Question: I have a js file with the following content:
'''
(function (context) {
console.log(123);
debugger;
})(this);
'''
Then I run my script in debug mode:
'''
$ node debug script.js
'''
>
Is there any reason for which the other lines in debug mode are not colored in green?
If inside of the function I do:
'''
debug> repl
> context
{}
'''
but when I do this:
'''
> this
'''
it crashes... Even pressing CTRL+C can't stop the process but only closing the tab.
Also, just adding 'var foo = this' in the first line of the file fixes this behaviour.
Why? Is this a bug?
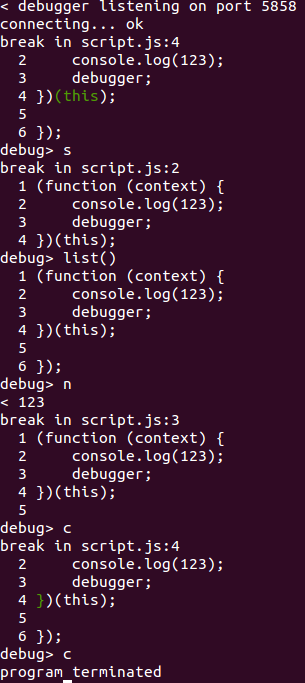
Answer: In the same place where Node hangs when (in repl mode) you ask for the value of 'this', check the value of:
'''
this === global
'''
You should get 'true'. Also, if you ask for the value of 'global', Node will hang just like it did for 'this'. However you can access fields without problem. I was able to access 'this.module' (or 'global.module') and get a reasonable value.
So this looks like a bug, and I'd venture to say this is probably a bug with dealing with circular references. Generally, Node is able to handle them properly by displaying '[Circular]' but there seem to be a problem in the specific case at hand here.
Doing any of these will cause the debugger to print '{}' for 'this' and not hang:
- Adding '"use strict";' at the start of the file.- Adding 'debugger;' as the first statement of the file.- Adding a statement with side-effects like 'console.log("start");' at the start of the file.
The following do not have any effect:
- Adding a statement that could conceivably be optimized away like 'var x = 1;' or 'function foo() {}' at the start of the file.- This:'''
var x = 1;
(function (context) {
console.log(123);
debugger;
})(this);
console.log(x);
'''
The debugger stops on 'var x = 1' so it is not like it is optimized away.